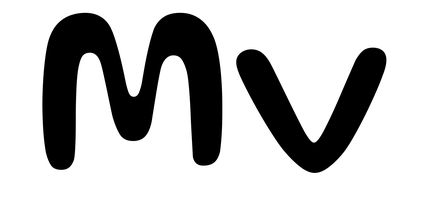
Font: Gluten_Regular